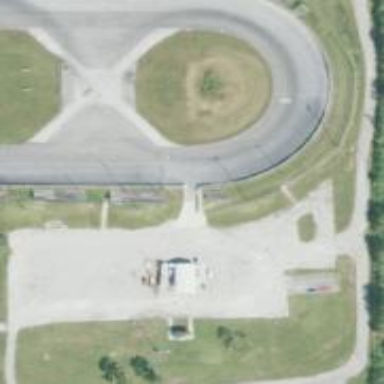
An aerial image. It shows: Motor sport raceway.